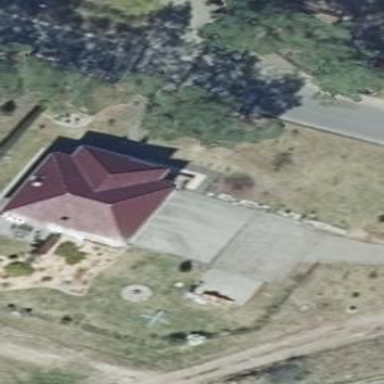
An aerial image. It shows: House with hipped roof that is maroon in color. The orientation of the roof is along the house.